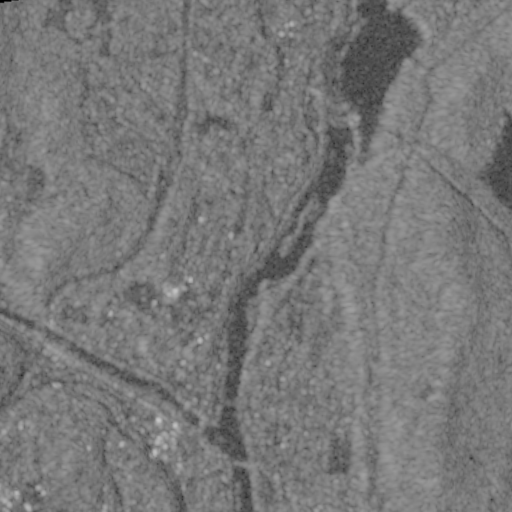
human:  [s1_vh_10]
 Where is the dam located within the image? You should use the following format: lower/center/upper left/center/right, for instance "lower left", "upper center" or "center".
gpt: The dam is located in the upper right of the image.
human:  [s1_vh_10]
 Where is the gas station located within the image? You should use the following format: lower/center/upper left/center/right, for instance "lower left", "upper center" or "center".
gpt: The gas station is located in the lower center of the image.
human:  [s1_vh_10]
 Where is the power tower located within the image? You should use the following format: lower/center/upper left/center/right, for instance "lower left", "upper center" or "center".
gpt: The power tower is located in the upper right of the image.
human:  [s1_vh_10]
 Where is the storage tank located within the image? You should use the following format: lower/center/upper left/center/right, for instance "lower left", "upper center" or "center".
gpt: The storage tank is located in the lower center of the image.
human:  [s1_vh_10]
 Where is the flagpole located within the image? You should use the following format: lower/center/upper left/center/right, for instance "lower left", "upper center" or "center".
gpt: The flagpole is located in the lower center of the image.
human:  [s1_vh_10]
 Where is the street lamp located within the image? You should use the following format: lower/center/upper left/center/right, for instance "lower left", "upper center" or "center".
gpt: The street lamp is located in the center left of the image.
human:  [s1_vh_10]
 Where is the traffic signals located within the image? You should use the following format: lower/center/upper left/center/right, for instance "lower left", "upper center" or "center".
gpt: The traffic signals is located in the lower left of the image.
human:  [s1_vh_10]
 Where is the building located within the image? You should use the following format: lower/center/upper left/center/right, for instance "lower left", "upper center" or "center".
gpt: There is no building in the image.

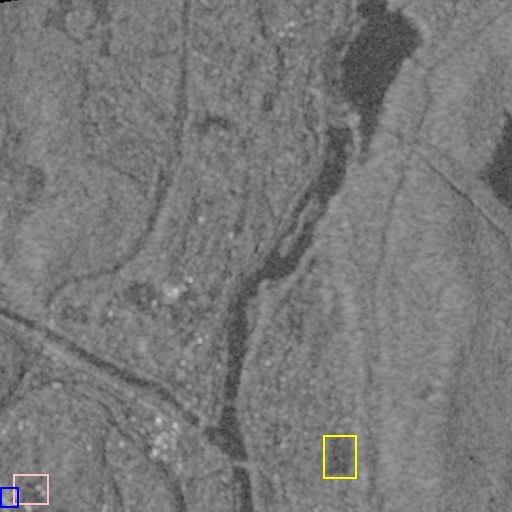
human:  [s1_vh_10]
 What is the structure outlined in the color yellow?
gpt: The structure outlined in yellow is a park.
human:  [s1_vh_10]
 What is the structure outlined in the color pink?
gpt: The structure outlined in pink is a parking lot.
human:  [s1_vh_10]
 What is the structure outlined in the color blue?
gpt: The structure outlined in blue is a building.
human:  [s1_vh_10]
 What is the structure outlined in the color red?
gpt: There is no red outline.